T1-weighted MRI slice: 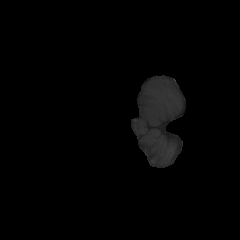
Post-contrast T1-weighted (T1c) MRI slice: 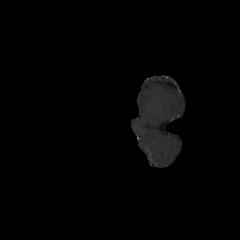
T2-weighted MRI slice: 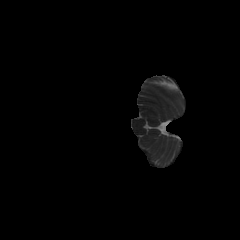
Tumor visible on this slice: no